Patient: sex M, age 54
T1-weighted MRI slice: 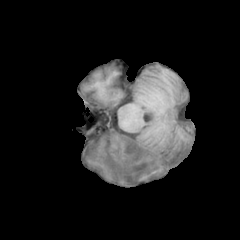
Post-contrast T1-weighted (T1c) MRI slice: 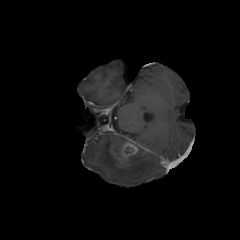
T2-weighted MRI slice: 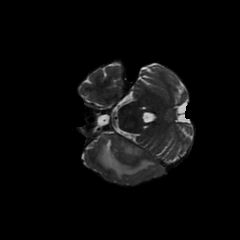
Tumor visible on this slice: yes
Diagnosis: Glioblastoma, IDH-wildtype
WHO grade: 4